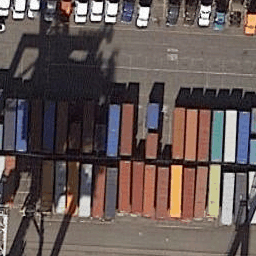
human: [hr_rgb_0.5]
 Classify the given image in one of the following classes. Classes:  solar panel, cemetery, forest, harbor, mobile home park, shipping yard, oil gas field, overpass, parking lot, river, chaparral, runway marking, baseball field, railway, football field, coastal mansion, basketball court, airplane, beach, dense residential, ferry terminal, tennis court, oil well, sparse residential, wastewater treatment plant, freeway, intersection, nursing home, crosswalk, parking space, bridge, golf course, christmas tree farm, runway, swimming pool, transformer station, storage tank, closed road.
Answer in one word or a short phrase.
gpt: shipping yard